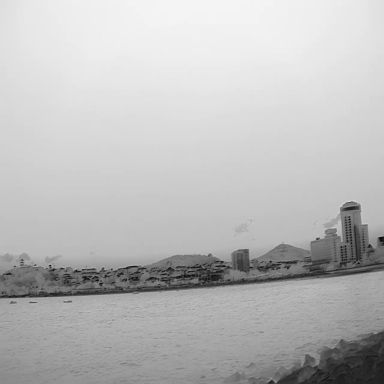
There are three bulk_carriers in the infrared image.